Field crop: maize
Growth stage: 2
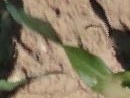
Species: maize